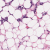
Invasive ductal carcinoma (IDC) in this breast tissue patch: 1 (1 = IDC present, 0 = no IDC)